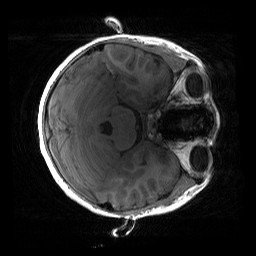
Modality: T1w
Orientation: axial
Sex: female
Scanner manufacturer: siemens
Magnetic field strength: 3 T
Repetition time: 1.9 s
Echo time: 0.00243 s